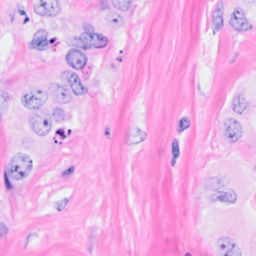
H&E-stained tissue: Breast